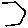
Label: hexagon